Question: I am executing a query from which i want to get all server name installed on a system
So I did it with this query
'''
select srvname from sysservers
'''
It gives me server names but it is not the correct server name it gives me srvname
'WIN-1BKHGVK7J3A\SQLSERVER2008R2'
but this is not my server name also i tried to do it from another way by this query
'''
Select @@Servername
'''
it also gives above wrong server name 'WIN-1BKHGVK7J3A\SQLSERVER2008R2'
But when i did it with this query
'''
SELECT SERVERPROPERTY ('ServerName')
'''
it gives correct server name which is 'AIS-OCTACORE\SQLserver2008r2'
but limitation with this is it only gives current server name and i want to get all server name installed on a system
can you please tell why i'm getting wrong servername??
Also how could i get all server names
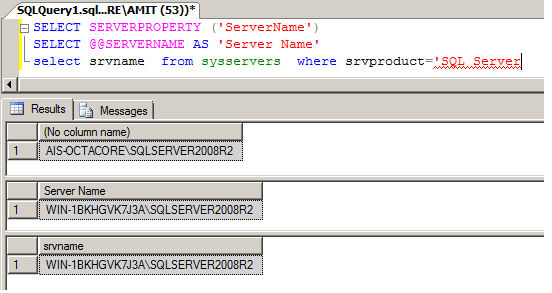
Answer: To check what the current values are set to
'''
SELECT ServerProperty('machinename') as [machinename]
,ServerProperty('ServerName') as [ServerName]
,@@ServerName as [@@ServerName];
'''
To correct the issue run the following:
'''
EXEC sp_dropserver 'old_server_name';
GO
EXEC sp_addserver 'new_server_name', 'local';
GO
'''
You will need to restart the SQLSERVER service